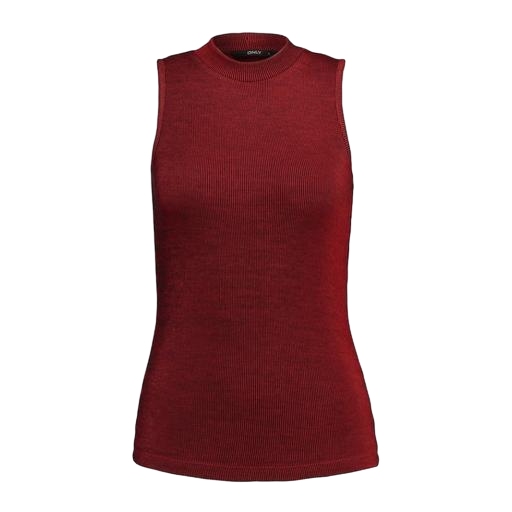
red jacquard mock-neck top only macy, burgundy and black slim fit tank top, red tank top, white background